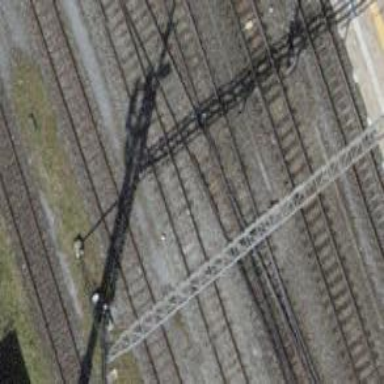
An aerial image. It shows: Single-track electrified railway siding with contact line.